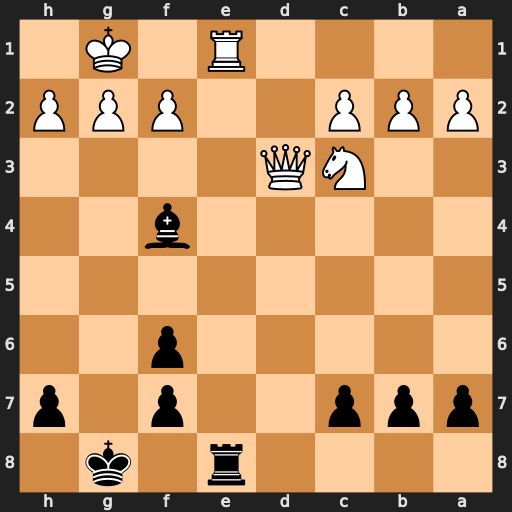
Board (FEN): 4r1k1/ppp2p1p/5p2/8/5b2/2NQ4/PPP2PPP/4R1K1
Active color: b
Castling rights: -
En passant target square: -
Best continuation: Rxe1+ Qf1 Bxh2+ Kxh2 Rxf1